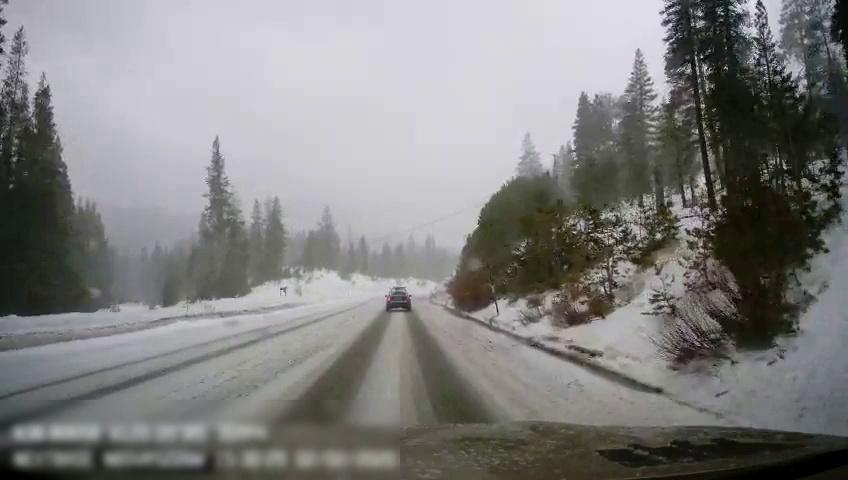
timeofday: Day
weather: Snowy
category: Drivable Space
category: Vehicles | SUV